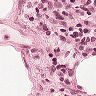
Metastatic tissue present: no